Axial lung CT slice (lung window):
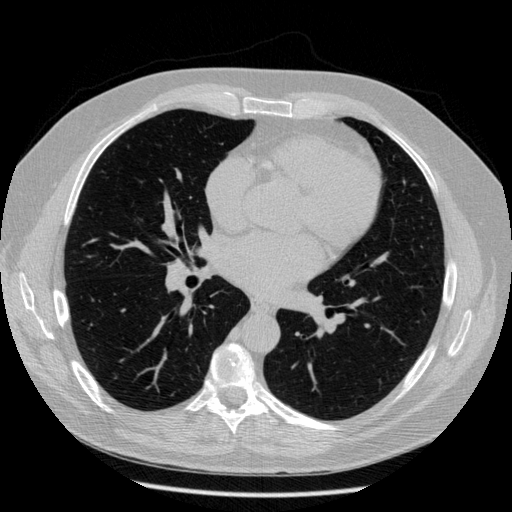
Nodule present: no